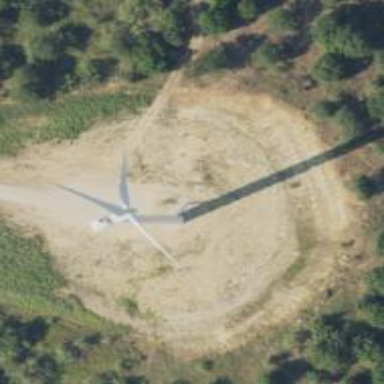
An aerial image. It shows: Wind generator of the horizontal axis type made by Vestas.